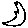
Label: moon